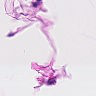
Metastatic tissue present: no